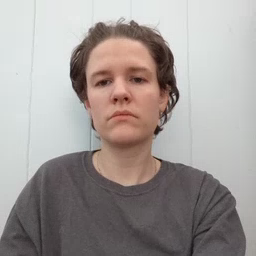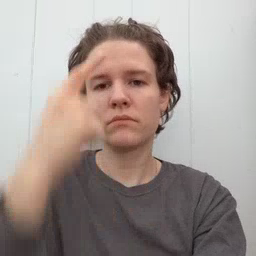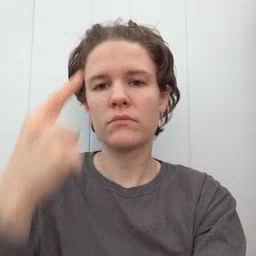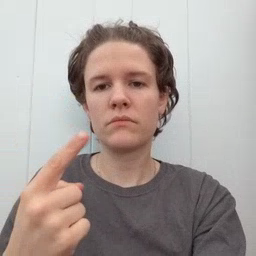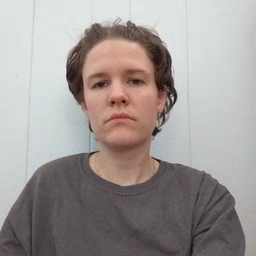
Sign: penny